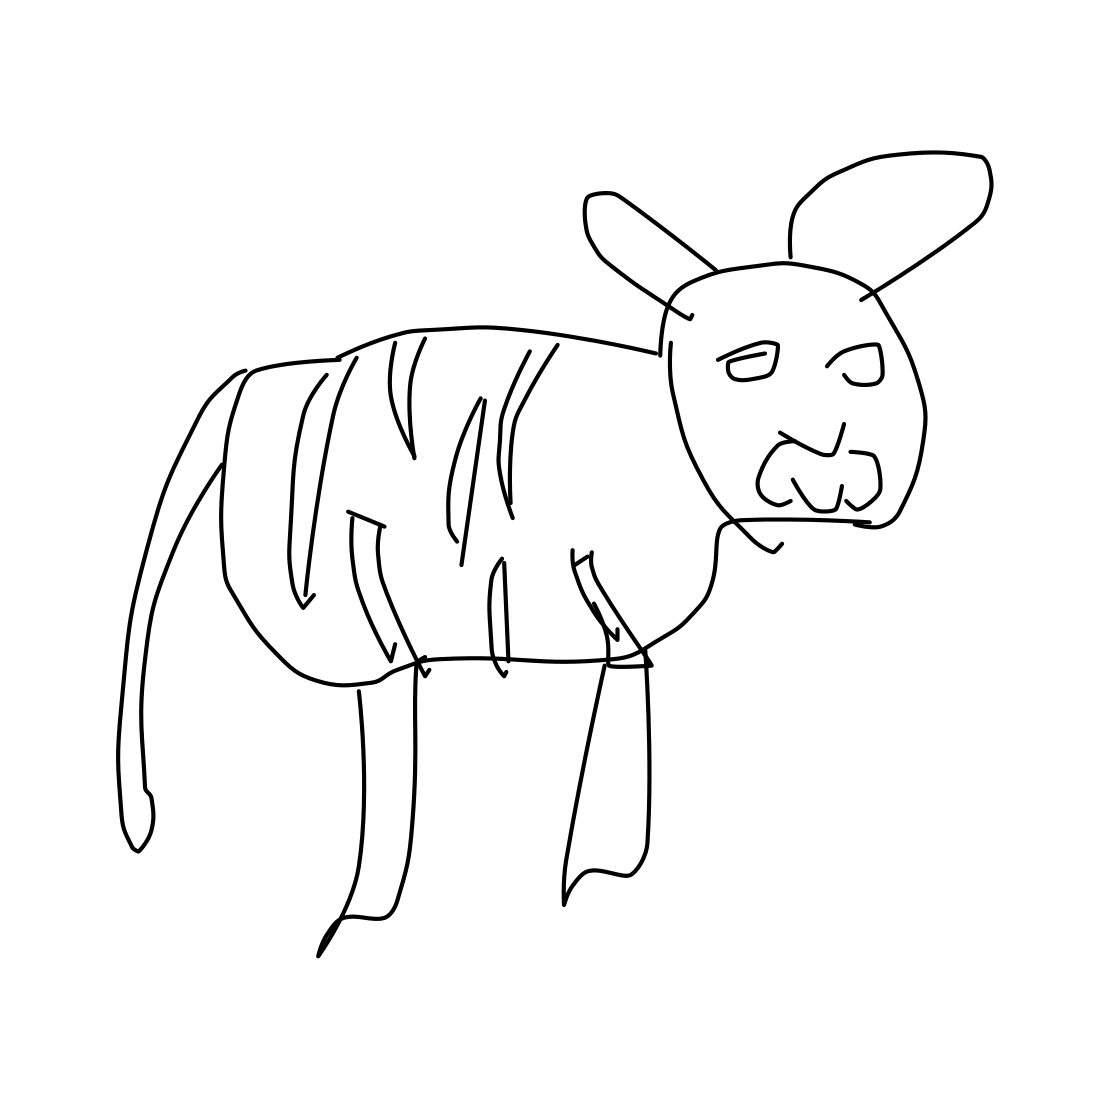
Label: tiger